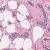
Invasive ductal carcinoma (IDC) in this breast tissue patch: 1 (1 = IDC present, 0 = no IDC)